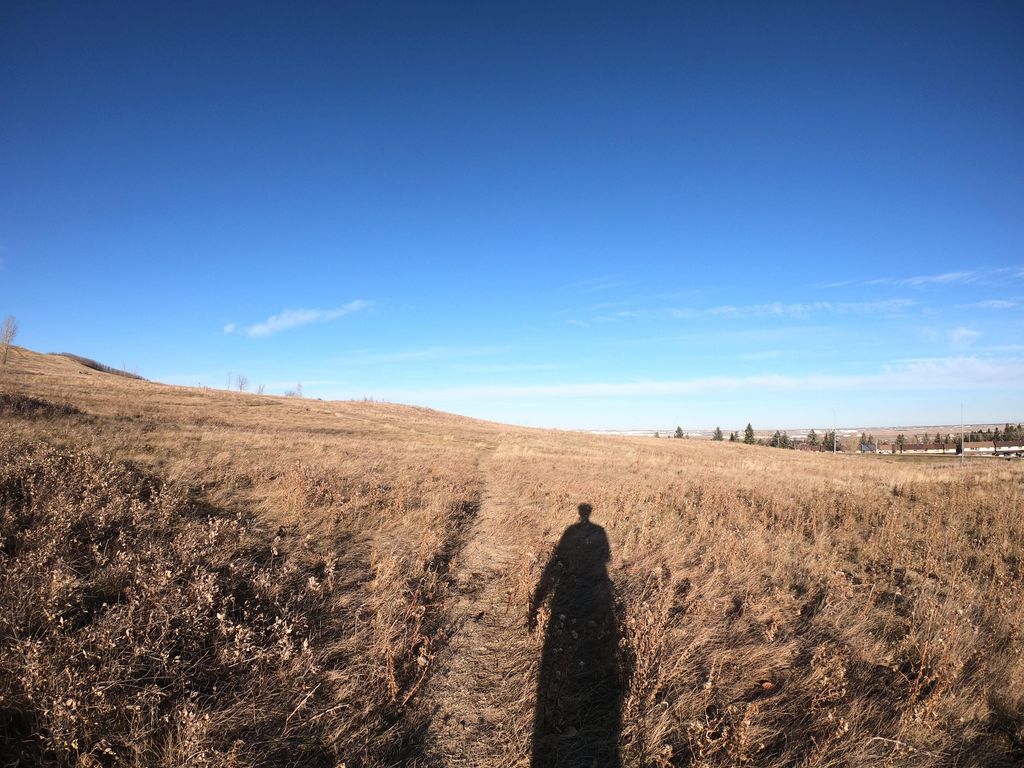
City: calgary